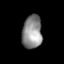
Tissue: lung
Cell type: Endothelial cells
Senescence score: 0.5759
Nuclear area (px): 645
Mean DAPI intensity: 141.057